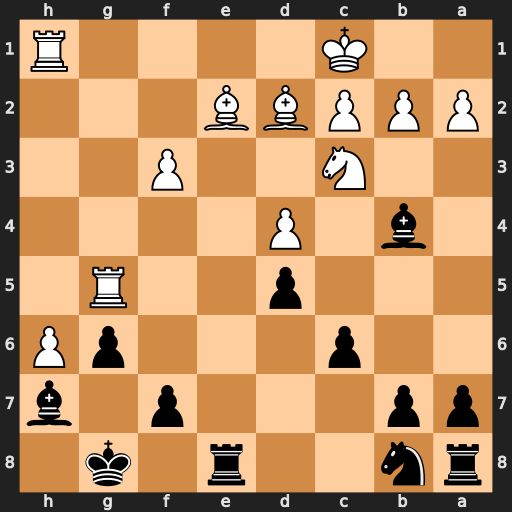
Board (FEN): rn2r1k1/pp3p1b/2p3pP/3p2R1/1b1P4/2N2P2/PPPBB3/2K4R
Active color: b
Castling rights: -
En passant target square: -
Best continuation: Bxc3 Bxc3 Rxe2 Re5 Rxe5